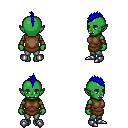
a pixel art fantasy rpg character, female body template, orc, green skin, brown tunic, teal pants, blue mohawk hairstyle, leather bracers, metal boots, four views (front, back, left, right), 2x2 character sprite sheet, small pixel art, hard edges, no anti-aliasing